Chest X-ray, AP view. Patient: 24 years old, sex F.
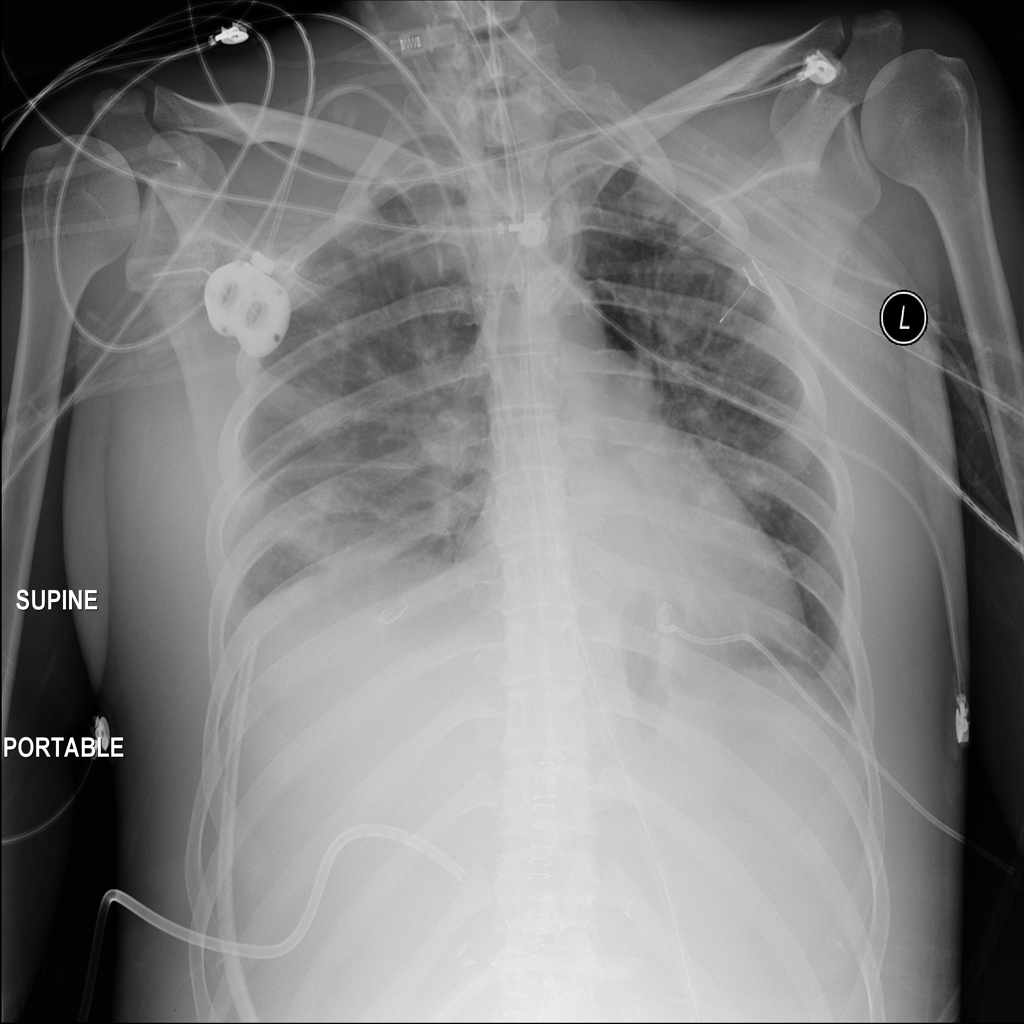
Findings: Effusion